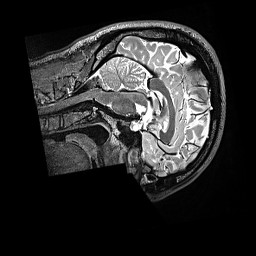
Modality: T2w
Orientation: sagittal
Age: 27
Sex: male
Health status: ill
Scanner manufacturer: siemens
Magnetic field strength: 3 T
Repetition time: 3.2 s
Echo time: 0.564 s